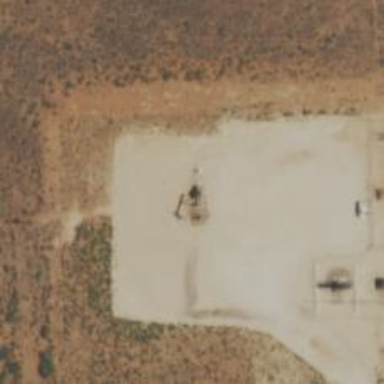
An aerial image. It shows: Petroleum well that is man-made.